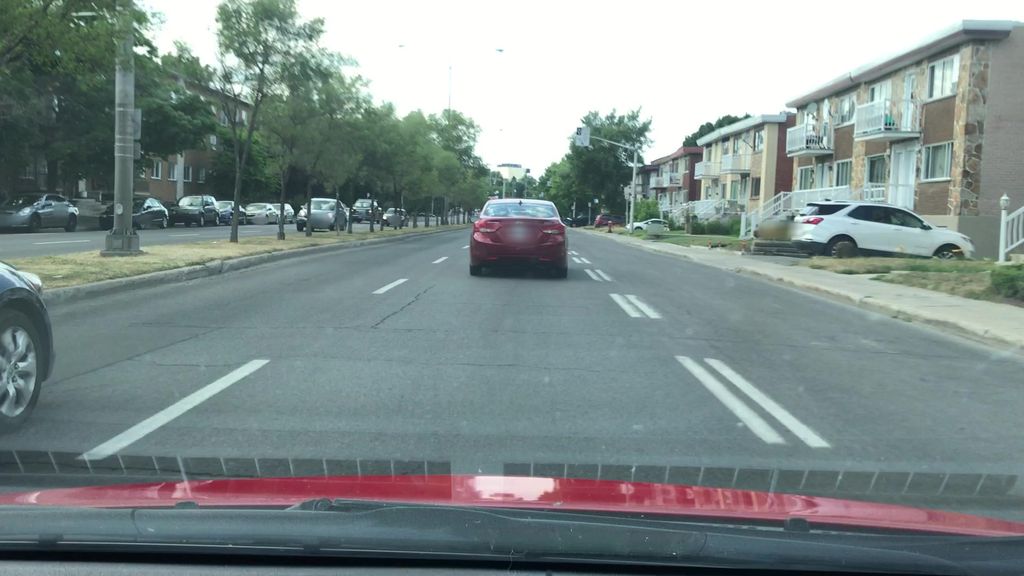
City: montreal